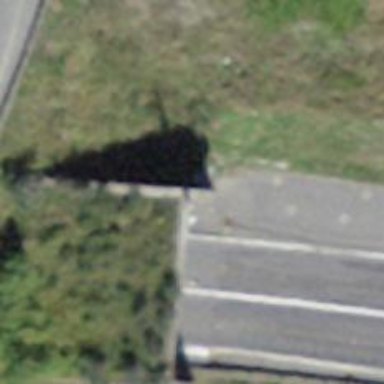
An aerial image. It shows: Retaining wall.